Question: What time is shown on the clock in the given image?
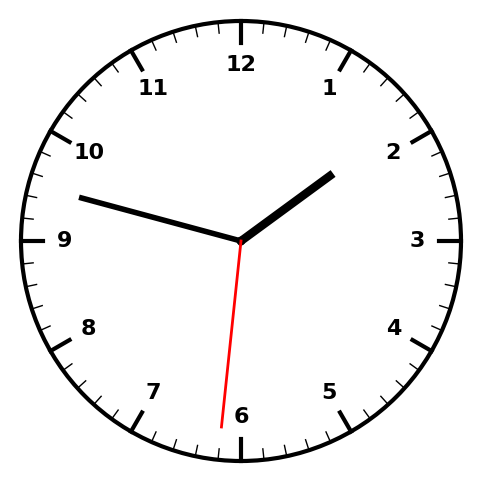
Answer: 01:47:31